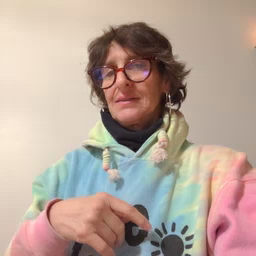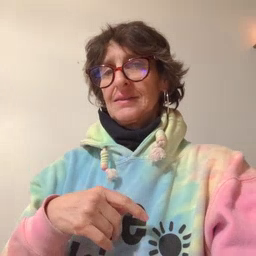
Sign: mouse